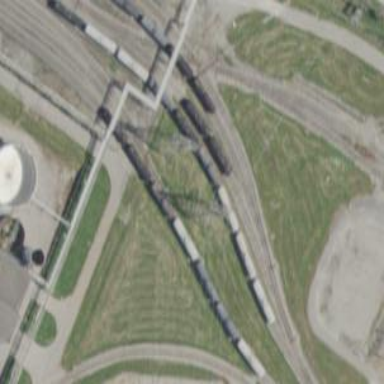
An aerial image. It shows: Rail spur service.